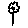
Label: flower